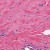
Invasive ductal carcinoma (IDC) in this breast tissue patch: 0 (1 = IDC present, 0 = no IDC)